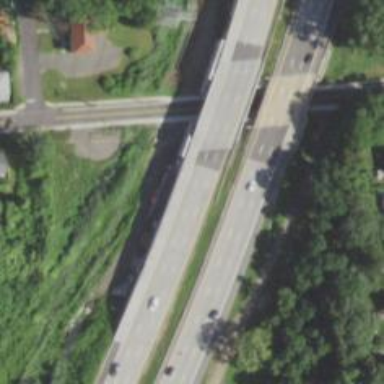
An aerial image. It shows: Motorway bridge with asphalt surface.